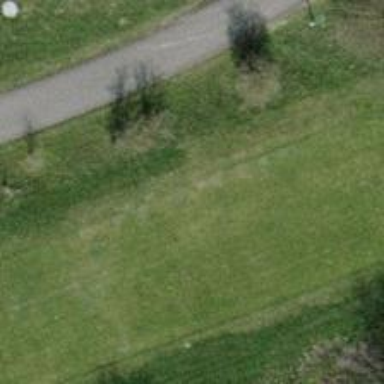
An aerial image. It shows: Golf tee on grassy land.